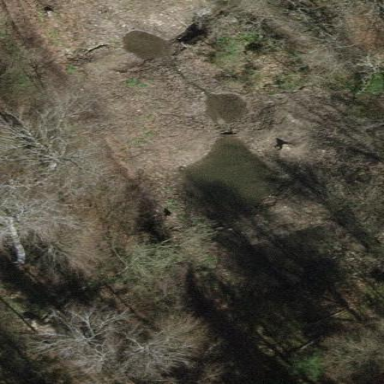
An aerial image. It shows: Swamp in wetland area.